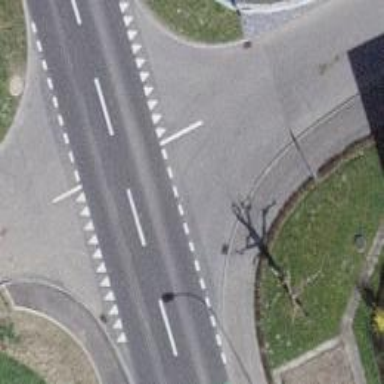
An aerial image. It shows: Road with "give way" sign.